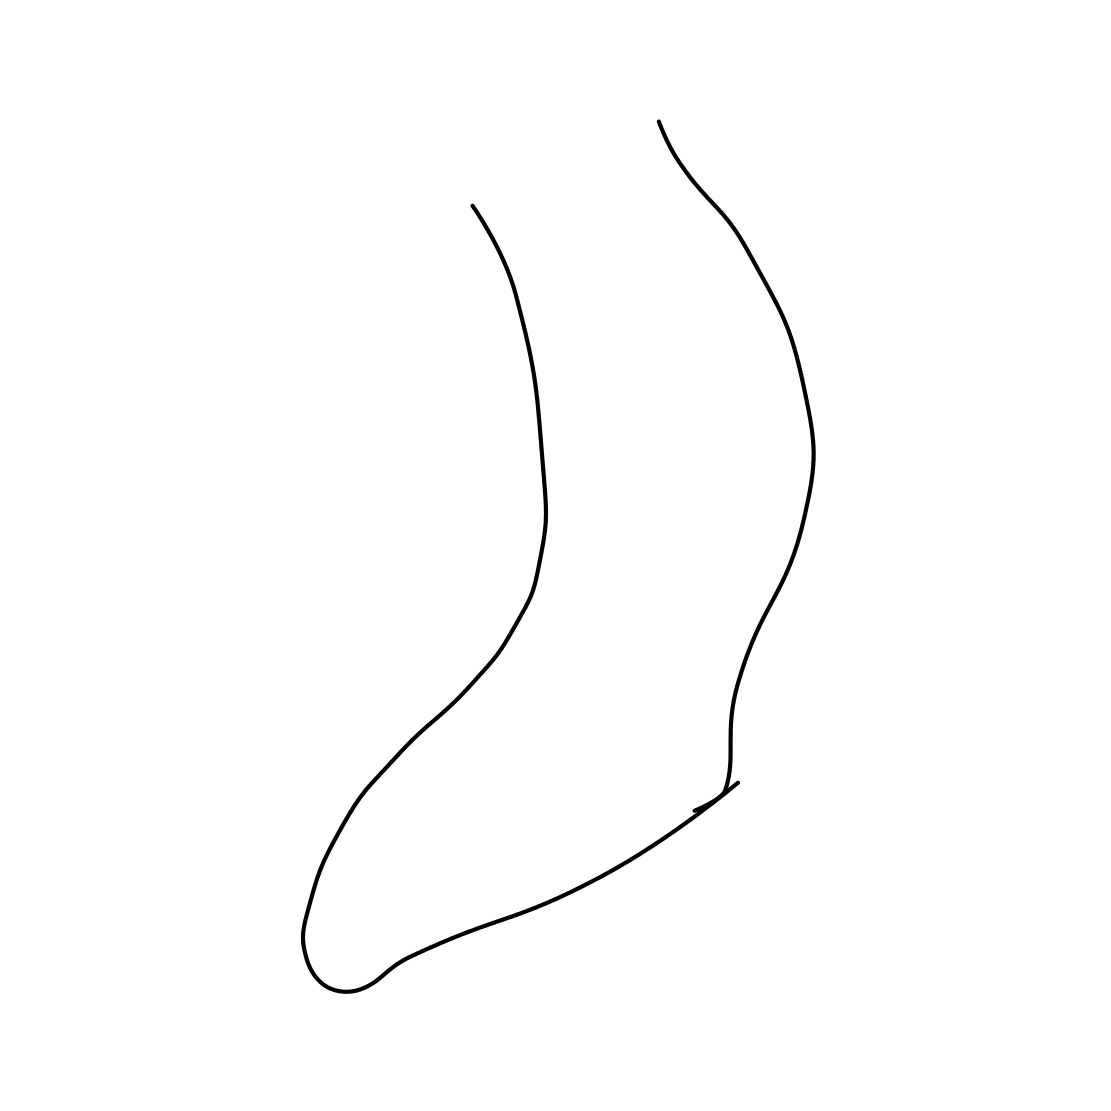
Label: socks